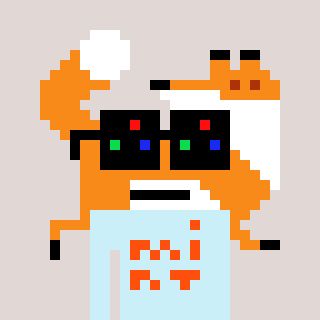
a pixel art character with square black sunglasses, a fox-shaped head and a cold-colored body on a warm background